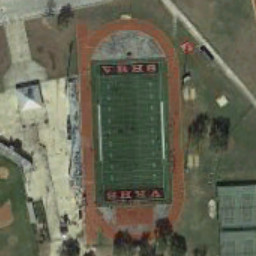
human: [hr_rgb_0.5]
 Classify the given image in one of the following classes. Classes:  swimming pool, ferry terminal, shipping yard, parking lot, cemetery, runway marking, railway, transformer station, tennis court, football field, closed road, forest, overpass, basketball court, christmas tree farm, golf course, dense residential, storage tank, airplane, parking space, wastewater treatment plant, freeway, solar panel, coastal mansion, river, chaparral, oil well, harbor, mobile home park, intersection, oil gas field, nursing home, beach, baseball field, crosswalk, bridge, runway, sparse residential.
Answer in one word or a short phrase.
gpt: football field